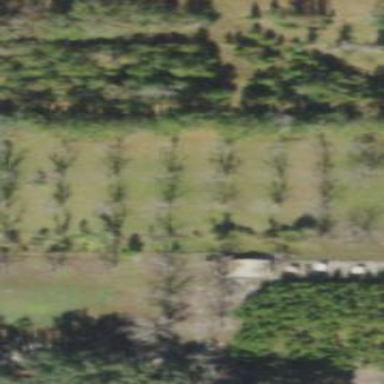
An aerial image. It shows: Orchard.